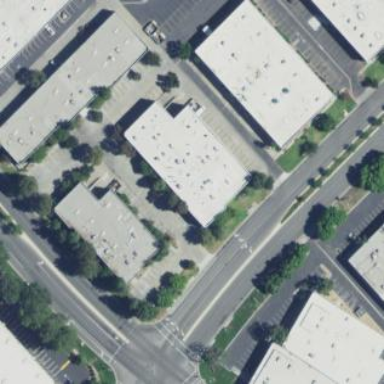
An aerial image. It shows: Industrial building.